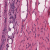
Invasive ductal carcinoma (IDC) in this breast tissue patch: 1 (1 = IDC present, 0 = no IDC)